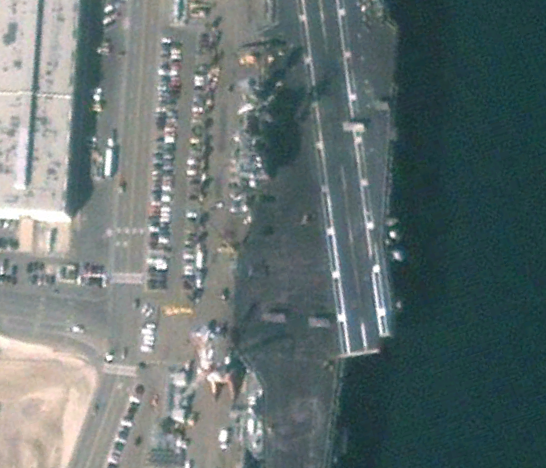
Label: aircraft_carrier